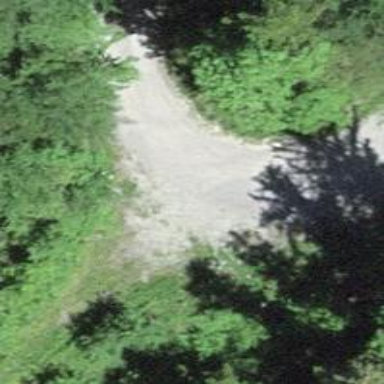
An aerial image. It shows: Gravel track with grade 2 quality.